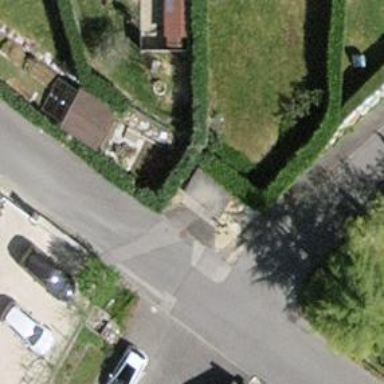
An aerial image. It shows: Hedge barrier.